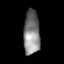
Tissue: lung
Cell type: Endothelial cells
Senescence score: 0.5818
Nuclear area (px): 705
Mean DAPI intensity: 130.191